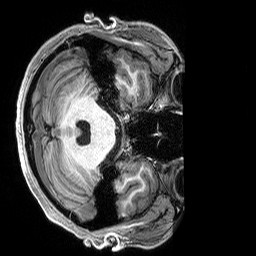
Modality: T1w
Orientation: axial
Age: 21
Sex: male
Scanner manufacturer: siemens
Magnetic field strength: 3 T
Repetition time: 2.8 s
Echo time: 0.00212 s